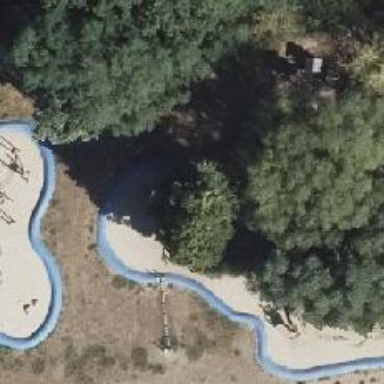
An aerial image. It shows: Playground with slide.